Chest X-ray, PA view. Patient: 60 years old, sex F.
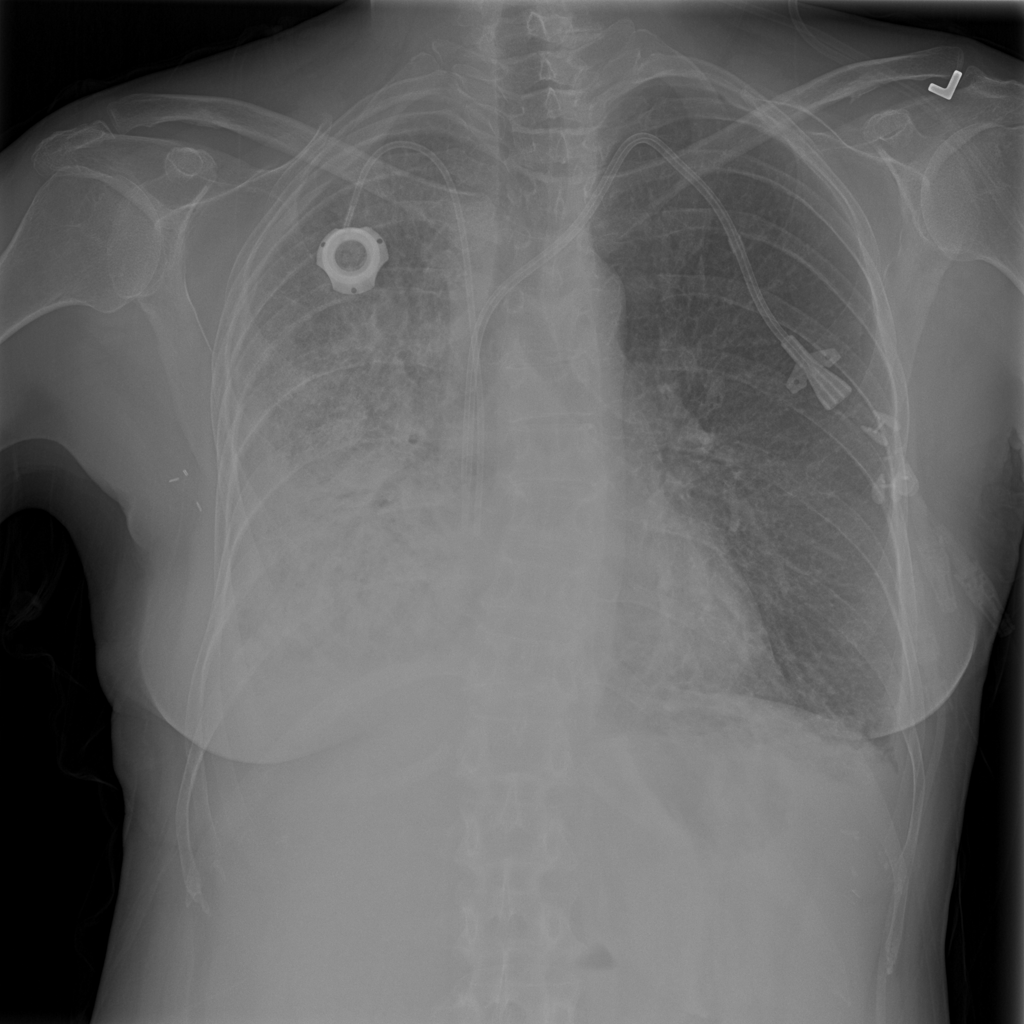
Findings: Effusion, Infiltration, Pleural_Thickening